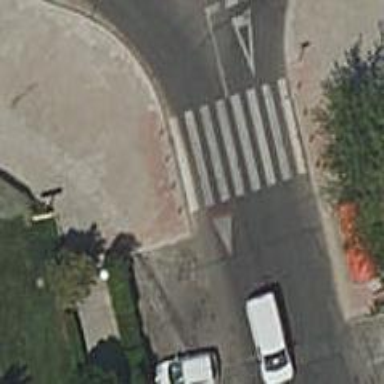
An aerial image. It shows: Uncontrolled crossing on the road.